Field crop: maize
Growth stage: 1
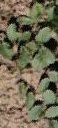
Species: convolvulus